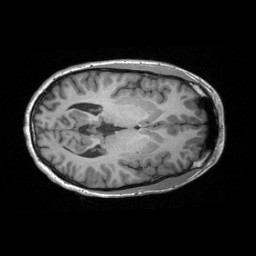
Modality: T1w
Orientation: axial
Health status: healthy
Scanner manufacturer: siemens
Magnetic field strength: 3 T
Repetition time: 2.3 s
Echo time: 0.00287 s